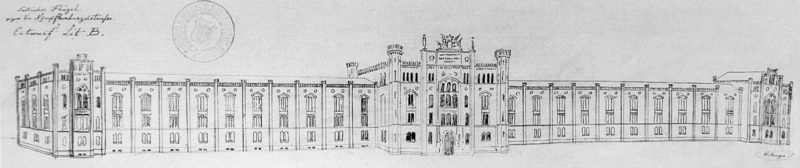
Titel: Maximilian-II-Kaserne, München, Südöstlicher Flügel
Künstler: Matthias Berger
Standort: München
Institution: Stadtmuseum, Graphische Sammlung
Schlagwörter: dunkel, flügel, weiß, fenster, grau, hell, schwarz, skizze, säulen, terasse, zeichnung, anlage, dach, gebäude, park, schloss, architektur, barock, lang, sockel, stein, häuser, reich, england, front, frontal, gotik, tondo, turm, skulptur, aussicht, schrift, papier, ansicht, bogen, fassade, türen, giebel, mauer, grafik, graphik, linien, türe, platz, pilaster, figuren, tafel, symmetrie, tor, umriss, zinnen, bögen, eingang, erker, innenhof, berlin, türmchen, türme, münchen, palast, symmetrisch, groß, druck, stich, schwarzweiß, beschriftung, stempel, entwurf, arkaden, portal, wappen, karte, frontalansicht, halbprofil, okuli, risalit, residenz, portikus, resalit, historismus, etagen, plan, achse, achsen, ballustrade, breit, siegel, prunk, teuer, kupferstich, stockwerke, streben, bau, schinkel, bauwerk, aufriss, architekturzeichnung, mittelrisalit, bauplan, mittelbau, satteldach, mittelachse, seitenflügel, seitenrisalit, palst, trakt, zweiflügelanlage, bürklein, maximilianstrasse, neogotik, regierung, maximilianeum, türm, bellevue, bellvedere, errichtung, hauptgebäude, konrad gesner, prunkvoll, regierung von oberbayern, schlo?, seitentrakte, skißße, symmetrisc', verseilles, wasserzeichen, entwurfsskizze